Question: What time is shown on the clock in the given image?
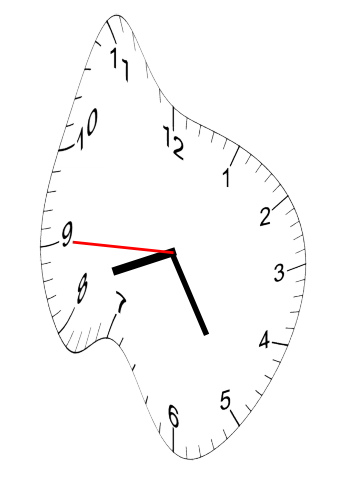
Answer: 08:24:45